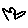
Label: bird